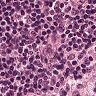
Metastatic tissue present: no